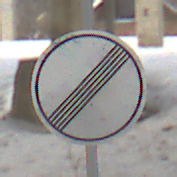
Verkehrszeichen: EndeSaemtlicherBegrenzungen
Umgebung: Roofed, Suburban
Tageszeit: MorningAfternoon
Wetter: PartlyCloudy
Licht: Natural
Jahreszeit: Winter
Kontrast: LowContrast